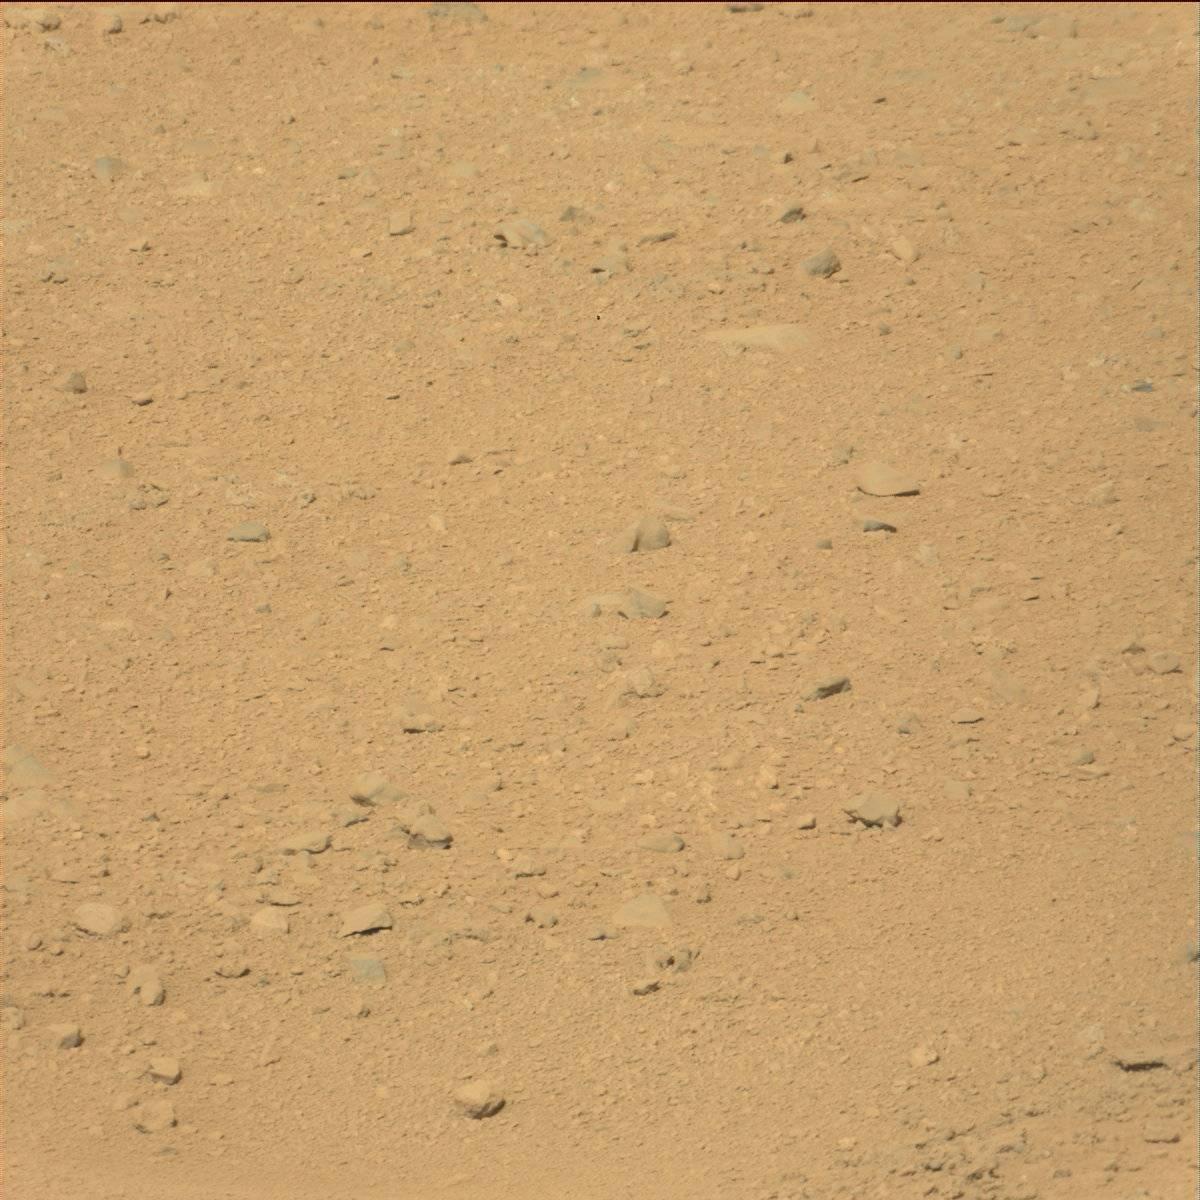
Terrain classes present: Bedrock, Rock, Sand / Soil